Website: walmart
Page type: customer-info-address
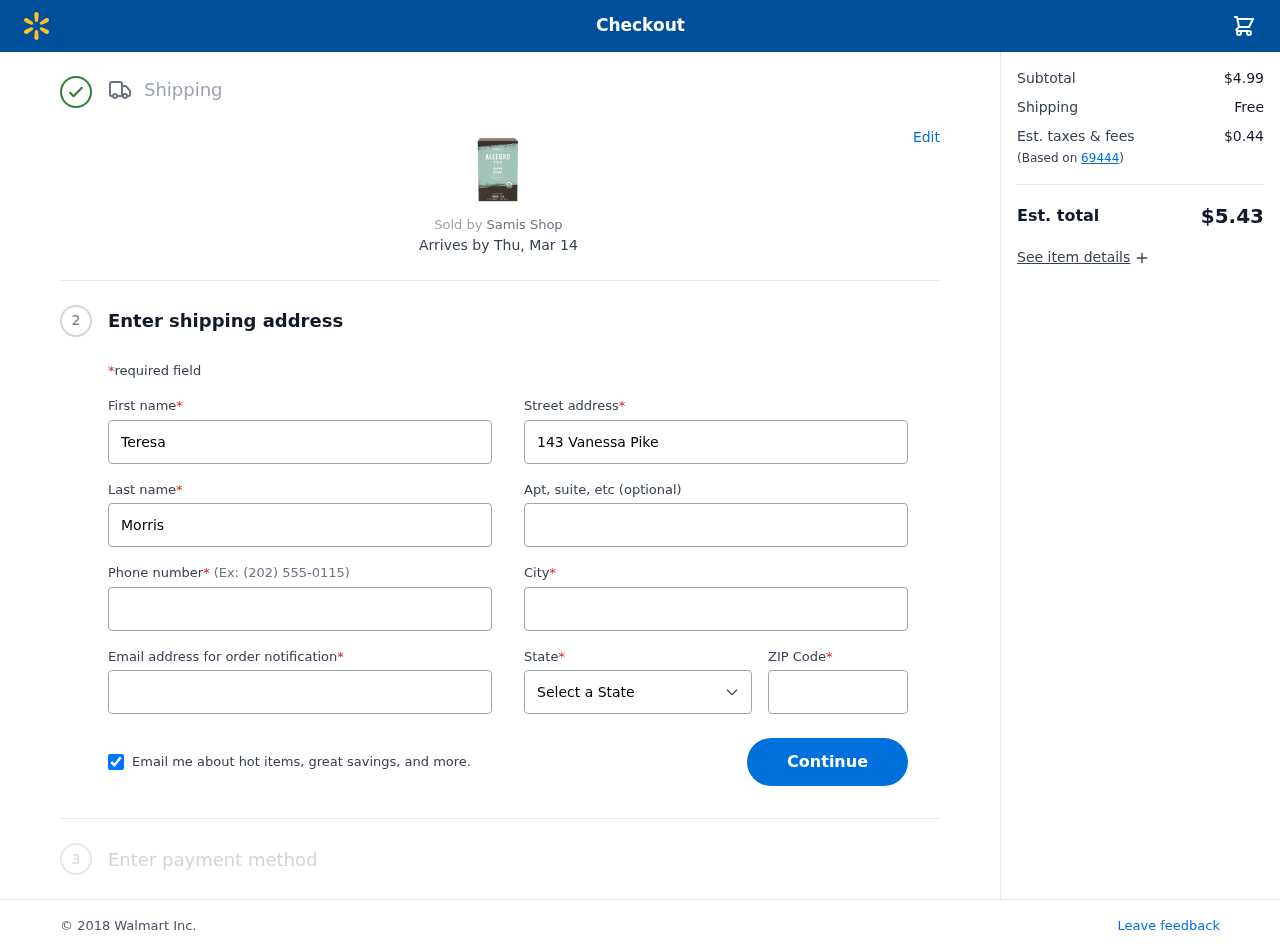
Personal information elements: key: PII_CITY
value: Robertsside
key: PII_EMAIL
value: teresamorrison@hotmail.com
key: PII_FIRSTNAME
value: Teresa
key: PII_LASTNAME
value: Morrison
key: PII_PHONE
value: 5804118213
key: PII_POSTCODE
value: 69444
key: PII_STATE
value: Pennsylvania
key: PII_STREET
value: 143 Vanessa Pike
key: PII_STREET2
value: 7800 Medina Motorway Apt. 793
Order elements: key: ORDER_DELIVERY_DATE
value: Thu, Mar 14
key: ORDER_SUBTOTAL
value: $4.99
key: ORDER_SHIPPING_COST
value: Free
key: ORDER_TAX
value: $0.44
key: ORDER_TOTAL
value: $5.43